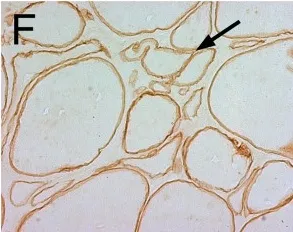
Muscle biopsy. . Amino-terminus anti-dystrophin antibody (NCLDYS3 Novocastra at 1:20 dilution).
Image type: pathology (immunostaining)